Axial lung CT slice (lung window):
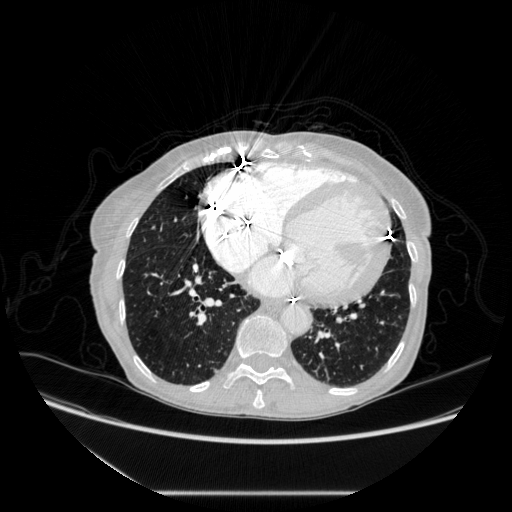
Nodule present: no